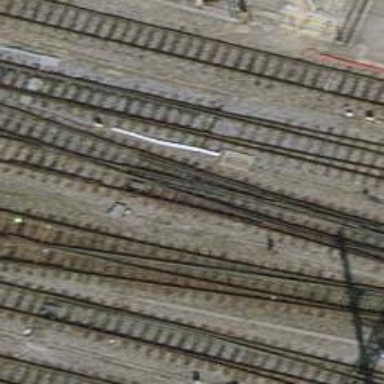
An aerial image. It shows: Single-track railway with electrified contact lines.